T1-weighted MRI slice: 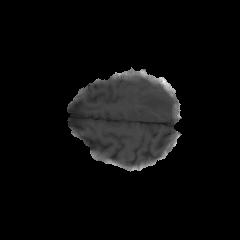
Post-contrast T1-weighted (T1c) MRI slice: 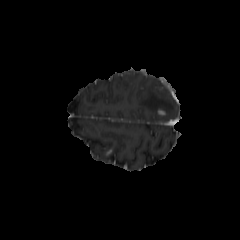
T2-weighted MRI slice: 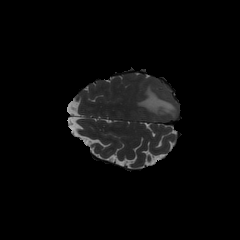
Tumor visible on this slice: yes